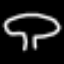
Label: mushroom